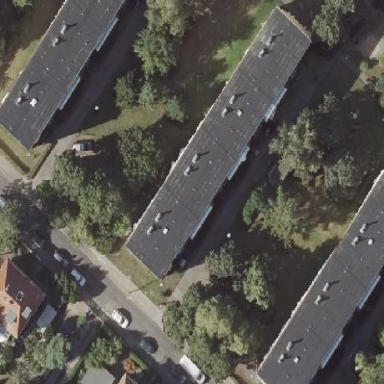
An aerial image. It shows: Apartment building with flat roof.